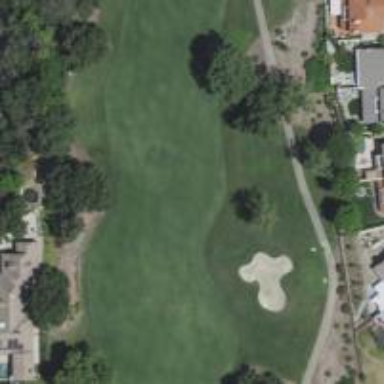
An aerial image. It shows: Golf hole.